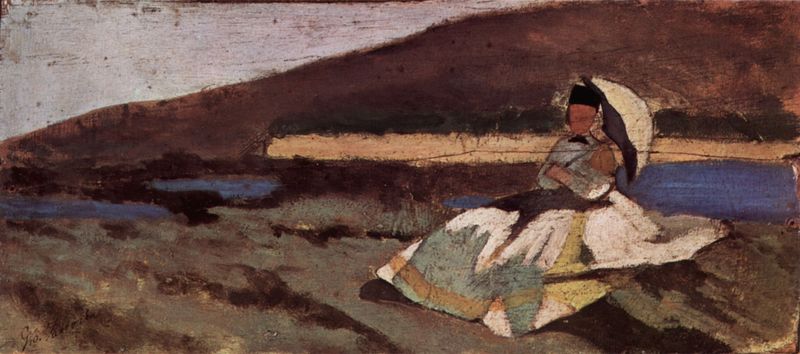
Titel: Dame im Freien sitzend
Künstler: Giovanni Fattori
Standort: Milano
Institution: (Privatsammlung)
Schlagwörter: berg, blau, felsen, gemälde, himmel, mann, meer, schatten, wasser, weiß, aquarell, fluss, gelb, grün, impressionismus, kirchner, landschaft, mädchen, ocker, sand, see, sitzen, ufer, braun, frau, grau, hell, holz, hut, kleid, licht, schwarz, blick, dame, gras, regenschirm, schirm, sonnenschirm, tuch, wiese, zaun, beige, expressionismus, flächig, malerei, rock, kappe, arme, falten, gesicht, kragen, steine, signatur, öl, einsamkeit, erde, flusslauf, horizont, hügel, natur, spiegelung, weite, wind, gewässer, sonne, sträucher, boden, sitzend, kind, paar, borte, genre, kopfbedeckung, sommer, strand, liebe, ruhe, liegen, haltung, studie, spuren, abstrakt, berge, düne, farben, fels, fläche, flächen, modern, formen, linien, baby, pause, rast, van gogh, sepia, material, romantik, duktus, sitzende, detail, monet, melancholie, streifen, abstrahiert, gauguin, heide, linie, trostlos, farbflächen, gedeckt, verschränkt, maserung, sehnsucht, brauntöne, sonnenschein, felse, farbfelder, gesichtszüge, grünn, draht, gesichtslos, scherben, tristesse, bossiert, erholung, farbflecken, kokoschka, italiener, petrol, borte streifen, erdige farben, rechteckiges format, frau am meer, materiell